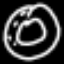
Label: donut